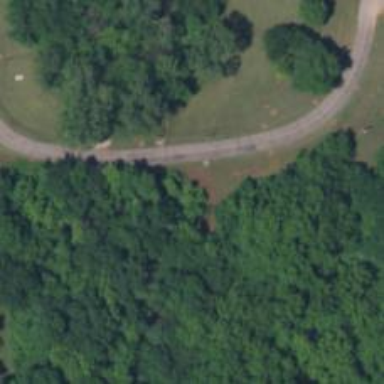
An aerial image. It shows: Disc golf basket.